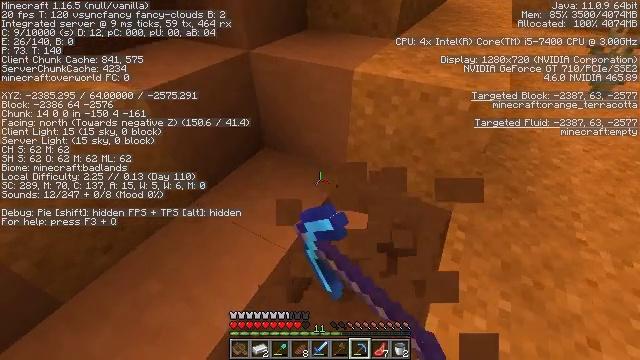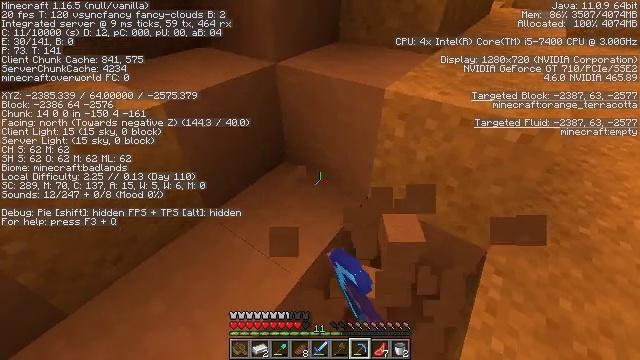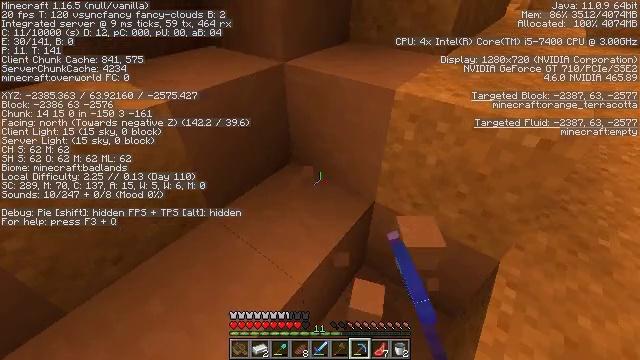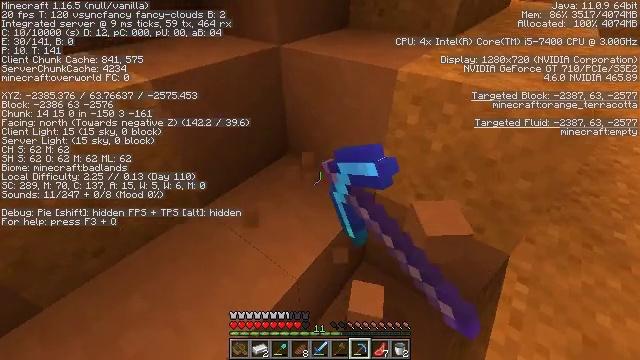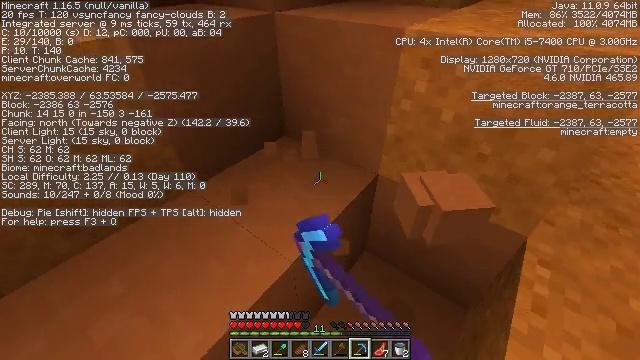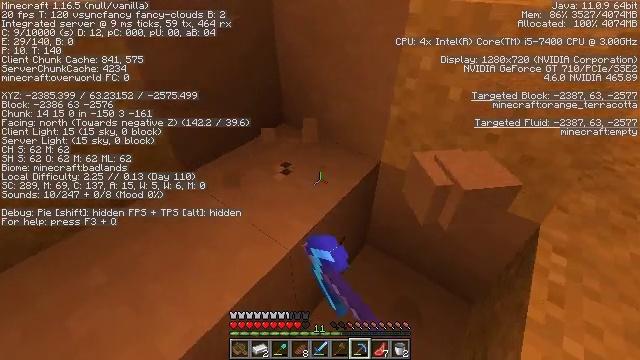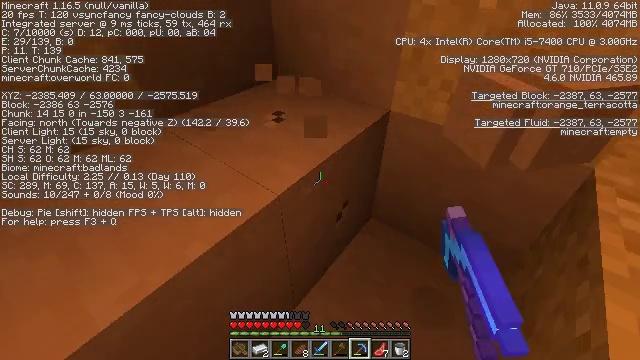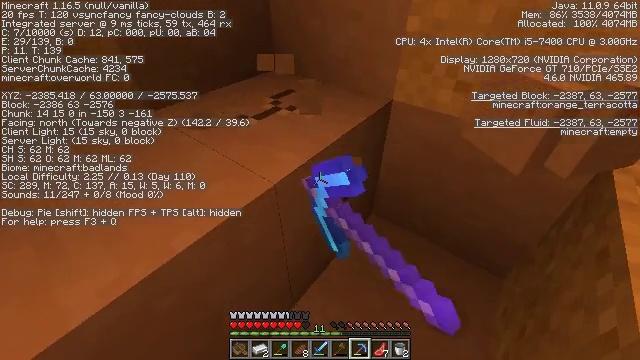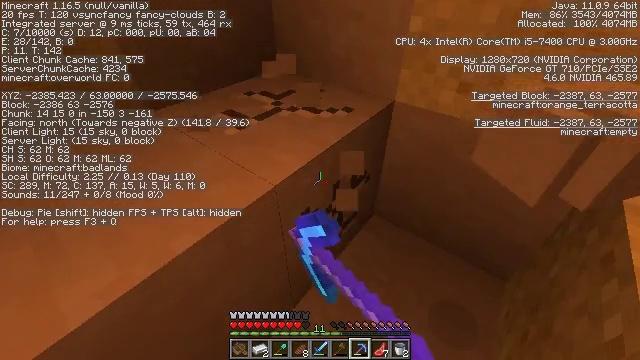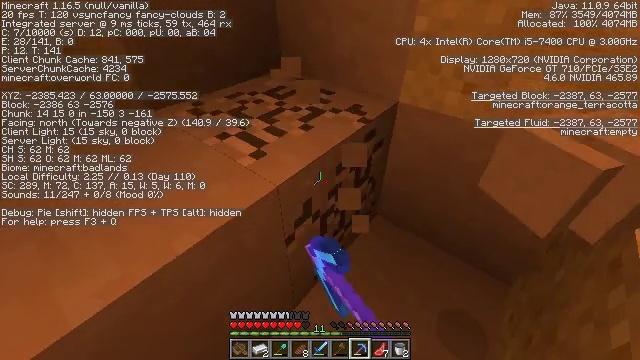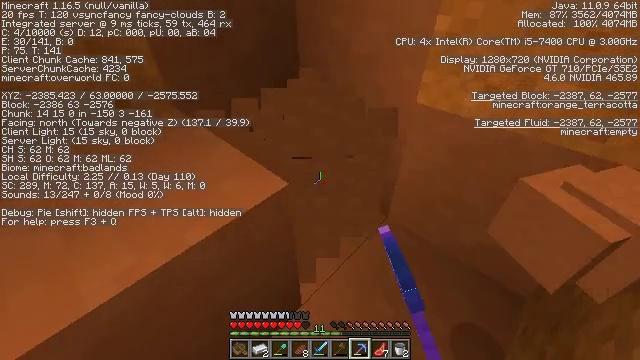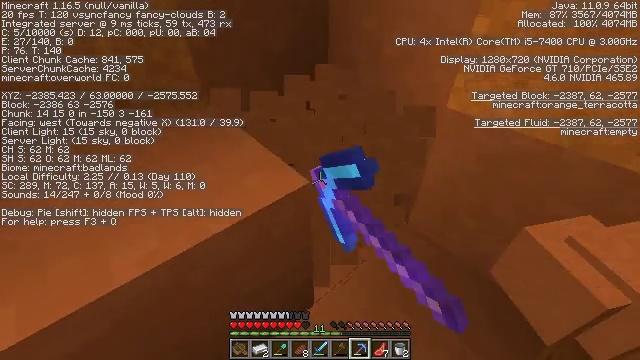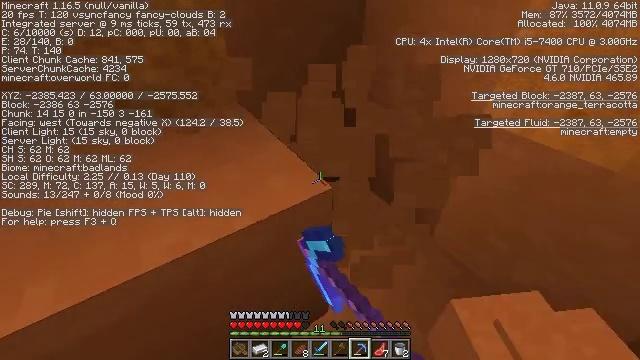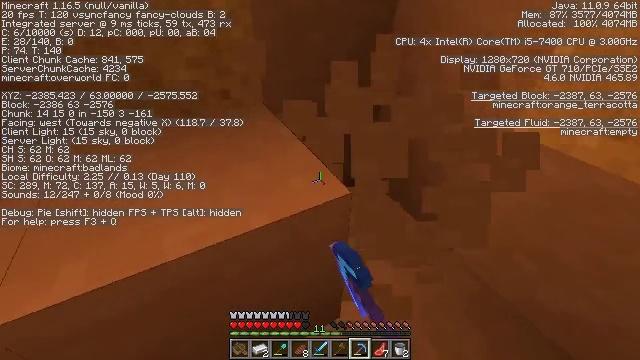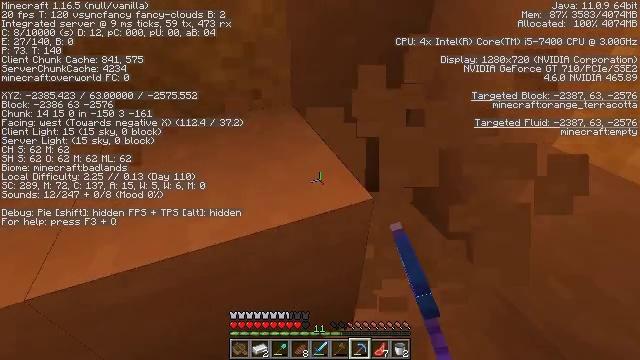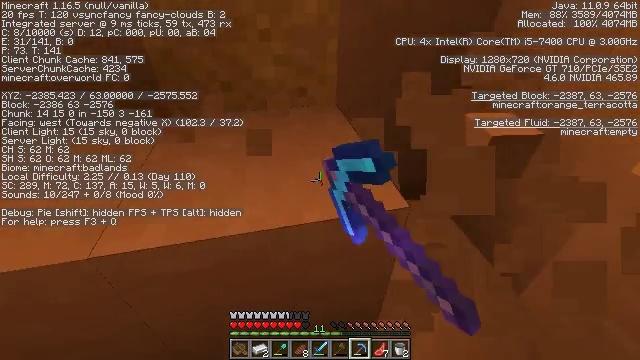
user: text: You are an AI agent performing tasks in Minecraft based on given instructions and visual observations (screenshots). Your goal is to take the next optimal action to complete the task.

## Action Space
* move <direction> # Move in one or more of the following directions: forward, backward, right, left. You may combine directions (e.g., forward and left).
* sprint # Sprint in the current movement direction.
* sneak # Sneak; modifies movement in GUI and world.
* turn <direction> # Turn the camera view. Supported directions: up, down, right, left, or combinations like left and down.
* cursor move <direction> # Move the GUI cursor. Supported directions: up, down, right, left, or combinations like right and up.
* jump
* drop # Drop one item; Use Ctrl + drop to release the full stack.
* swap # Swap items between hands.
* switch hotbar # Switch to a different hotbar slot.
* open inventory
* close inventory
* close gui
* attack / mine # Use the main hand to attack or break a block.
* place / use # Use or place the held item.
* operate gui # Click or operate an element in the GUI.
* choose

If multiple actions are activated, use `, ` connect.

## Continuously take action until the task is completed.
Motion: motion action
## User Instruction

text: Collect orange terracotta for building.
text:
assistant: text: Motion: turn left and up, attack / mine
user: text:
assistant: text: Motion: turn left, attack / mine
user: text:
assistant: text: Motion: attack / mine
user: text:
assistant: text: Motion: attack / mine
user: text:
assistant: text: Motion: attack / mine
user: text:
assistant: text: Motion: attack / mine
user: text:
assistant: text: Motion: attack / mine
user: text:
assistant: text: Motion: attack / mine
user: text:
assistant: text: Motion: attack / mine
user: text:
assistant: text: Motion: turn left, attack / mine
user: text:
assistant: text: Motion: turn left, attack / mine
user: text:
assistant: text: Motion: turn left and up, attack / mine
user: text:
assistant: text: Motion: turn left, attack / mine
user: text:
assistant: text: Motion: turn left, attack / mine
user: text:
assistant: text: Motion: turn left, attack / mine
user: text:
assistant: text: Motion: turn left, attack / mine
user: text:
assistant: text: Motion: turn left, attack / mine
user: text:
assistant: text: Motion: turn left, attack / mine
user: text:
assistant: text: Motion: turn left, attack / mine
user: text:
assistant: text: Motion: attack / mine
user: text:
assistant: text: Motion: turn left, attack / mine
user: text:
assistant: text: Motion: turn left, attack / mine
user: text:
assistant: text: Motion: turn left, attack / mine
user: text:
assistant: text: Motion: turn left, attack / mine
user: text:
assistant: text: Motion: turn left, attack / mine
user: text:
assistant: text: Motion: turn left, attack / mine
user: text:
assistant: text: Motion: move forward, turn left and up, attack / mine
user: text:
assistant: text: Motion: move forward, turn left and up, attack / mine
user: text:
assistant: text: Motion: turn left, attack / mine
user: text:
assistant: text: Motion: turn left, attack / mine